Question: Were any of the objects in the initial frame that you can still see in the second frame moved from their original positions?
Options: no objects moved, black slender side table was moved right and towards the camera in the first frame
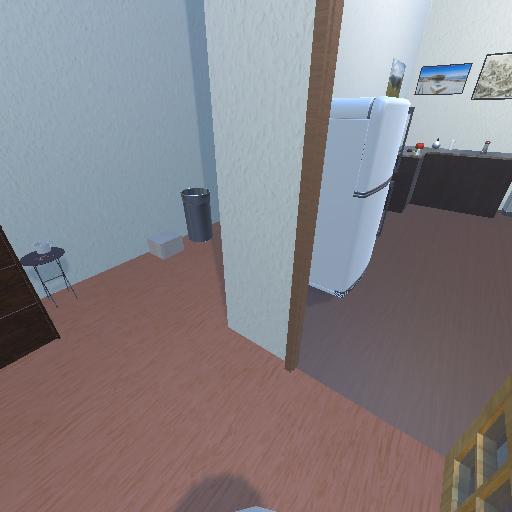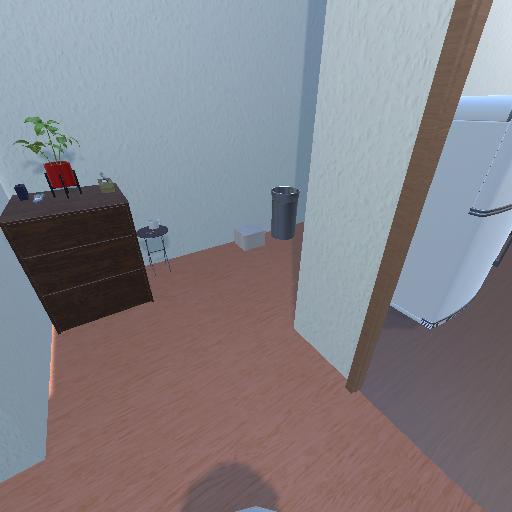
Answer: no objects moved